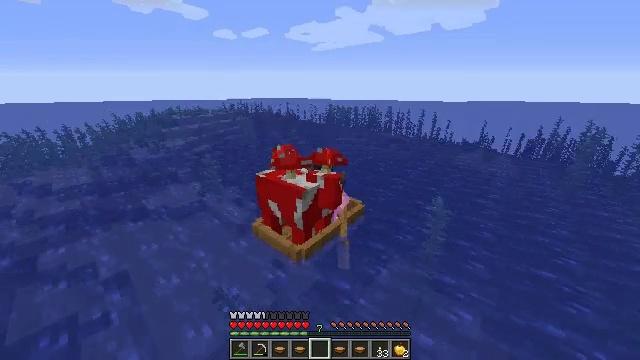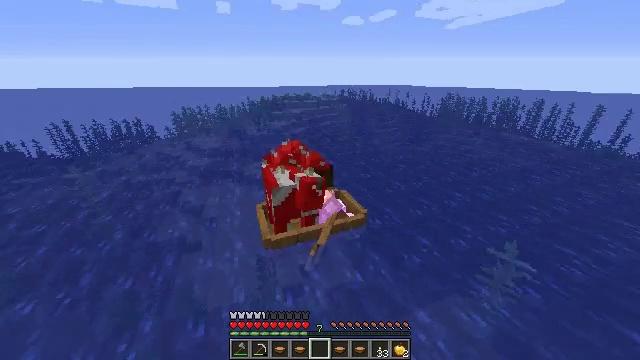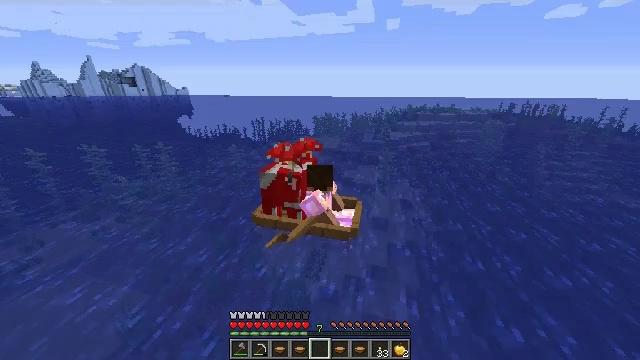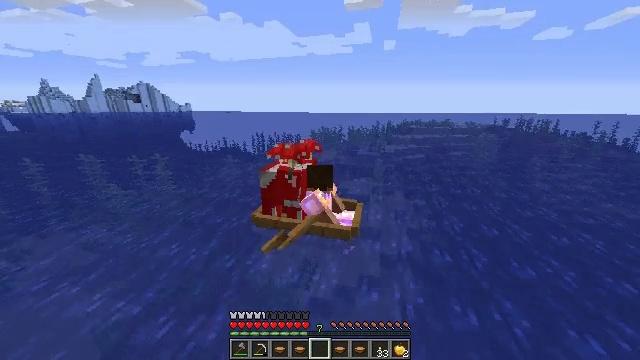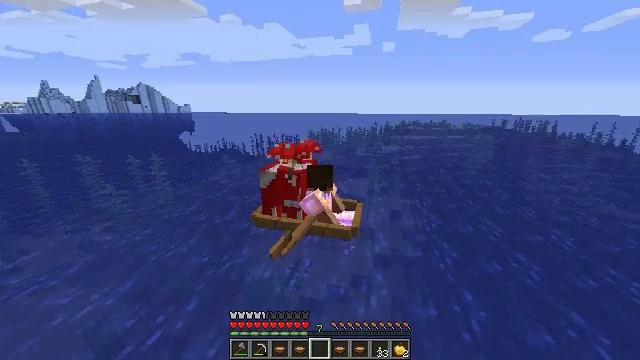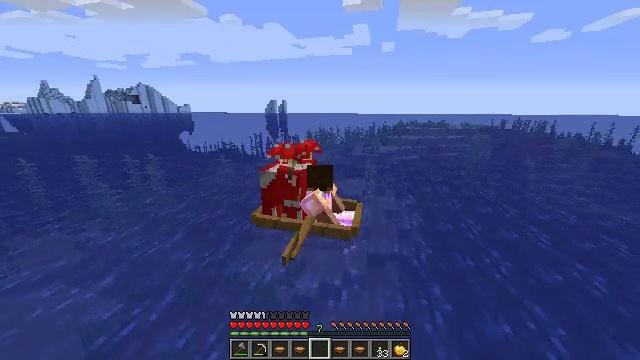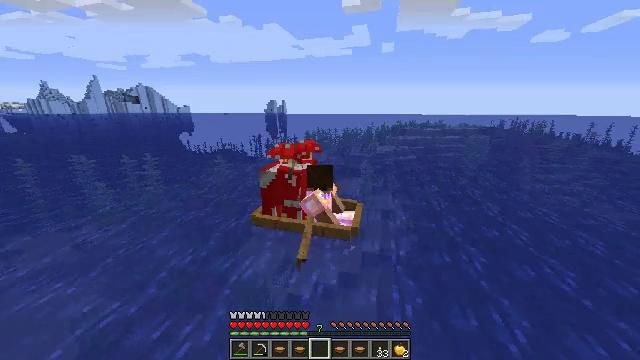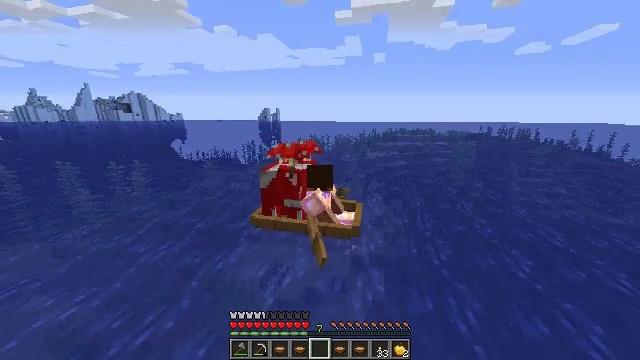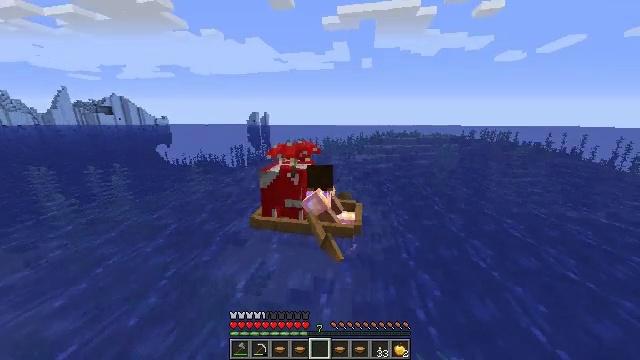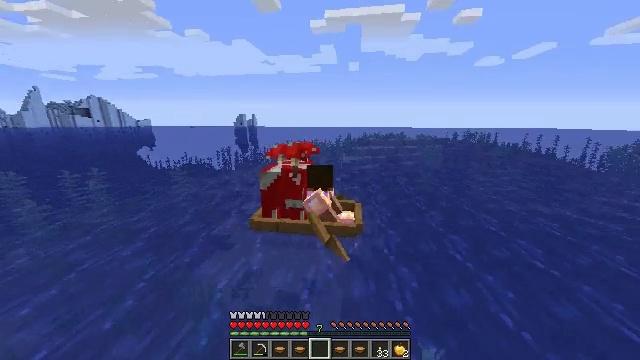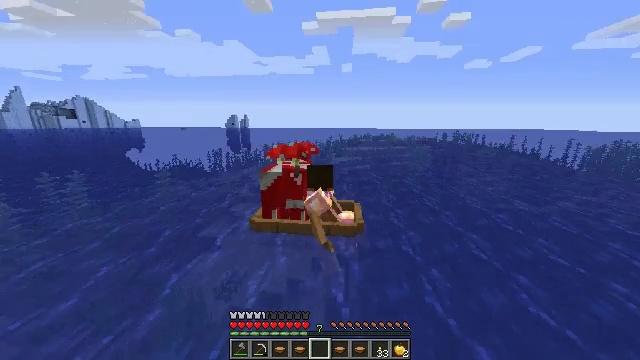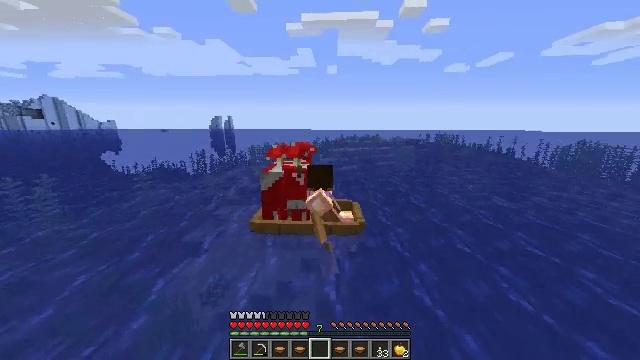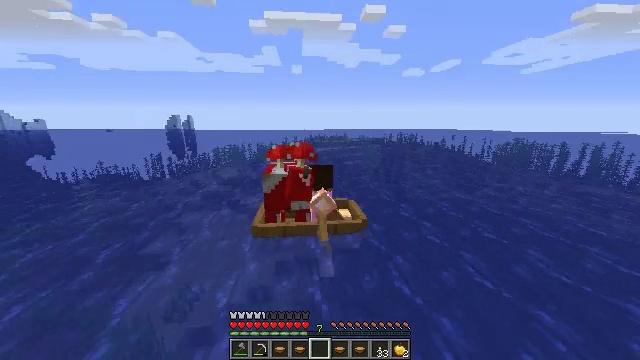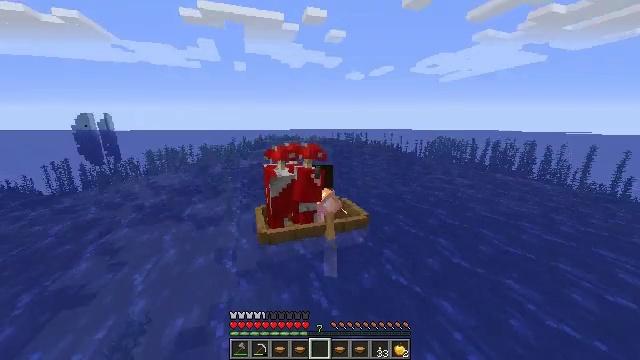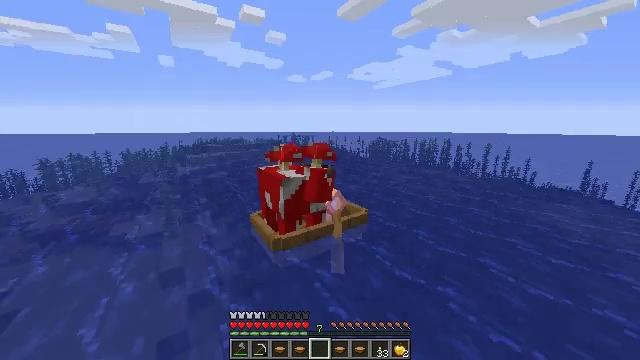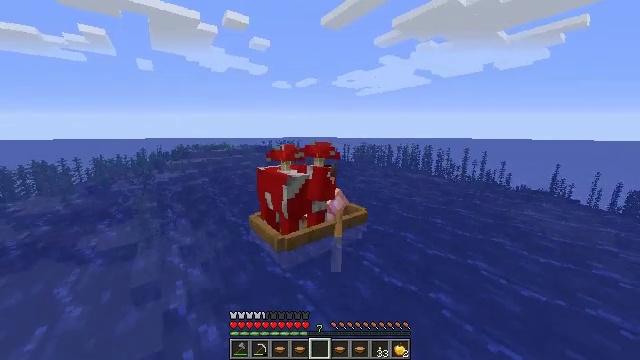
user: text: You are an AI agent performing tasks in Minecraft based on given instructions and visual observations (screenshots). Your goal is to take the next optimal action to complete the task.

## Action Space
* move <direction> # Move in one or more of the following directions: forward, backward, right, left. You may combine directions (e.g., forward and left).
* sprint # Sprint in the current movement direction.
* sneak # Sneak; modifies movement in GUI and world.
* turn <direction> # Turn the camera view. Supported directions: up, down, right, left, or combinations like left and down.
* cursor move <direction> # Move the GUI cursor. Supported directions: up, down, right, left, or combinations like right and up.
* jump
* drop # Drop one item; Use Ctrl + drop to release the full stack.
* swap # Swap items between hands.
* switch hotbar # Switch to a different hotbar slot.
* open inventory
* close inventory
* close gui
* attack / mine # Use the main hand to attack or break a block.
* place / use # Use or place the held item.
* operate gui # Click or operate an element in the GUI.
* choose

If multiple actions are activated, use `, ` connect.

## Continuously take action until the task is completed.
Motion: motion action
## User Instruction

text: Drop a mushroom stew.
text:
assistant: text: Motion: move forward, sprint, turn left and down
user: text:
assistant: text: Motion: move forward, sprint, turn left and up
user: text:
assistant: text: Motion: move forward, sprint, turn left and up
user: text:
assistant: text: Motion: move forward, sprint, turn left
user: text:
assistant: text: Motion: move forward, sprint
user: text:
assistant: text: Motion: move forward, sprint
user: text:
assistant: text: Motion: move forward, sprint, turn right and up
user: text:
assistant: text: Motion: move forward, sprint, turn right
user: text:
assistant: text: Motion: move forward, sprint, turn right
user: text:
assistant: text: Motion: move forward, sprint, turn right
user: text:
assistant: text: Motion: move forward, sprint, turn right
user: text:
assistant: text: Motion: move forward, sprint, turn right
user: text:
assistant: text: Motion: move forward, sprint, turn right
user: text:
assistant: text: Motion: move forward, sprint, turn right, use / place
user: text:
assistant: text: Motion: move forward, sprint, turn right and up, use / place
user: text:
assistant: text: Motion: move forward, sprint, use / place
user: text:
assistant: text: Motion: move forward, sprint, turn right and up, use / place
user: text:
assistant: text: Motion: move forward, sprint, turn right, use / place
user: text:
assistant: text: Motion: move forward, sprint, turn right, use / place
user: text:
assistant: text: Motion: move forward, sprint, turn right, use / place
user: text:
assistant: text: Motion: move forward, sprint, use / place
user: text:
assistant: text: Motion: move forward, sprint, turn right and down, use / place
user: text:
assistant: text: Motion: move forward, sprint, turn right and down, use / place
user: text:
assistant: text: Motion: move forward, turn right and down, use / place
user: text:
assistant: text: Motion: move forward, use / place
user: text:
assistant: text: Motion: move forward, use / place
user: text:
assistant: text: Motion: move forward, use / place
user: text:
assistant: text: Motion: move forward, turn right and down, use / place
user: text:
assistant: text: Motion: move forward, turn right and down, use / place
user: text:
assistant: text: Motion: move forward, turn right and down, use / place